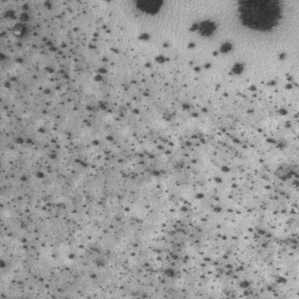
Label: frost